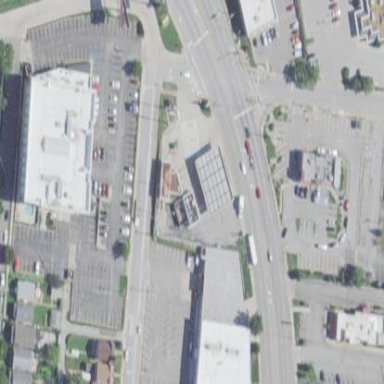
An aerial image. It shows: Retail area.